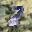
Label: 2